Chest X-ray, AP view. Patient: 49 years old, sex M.
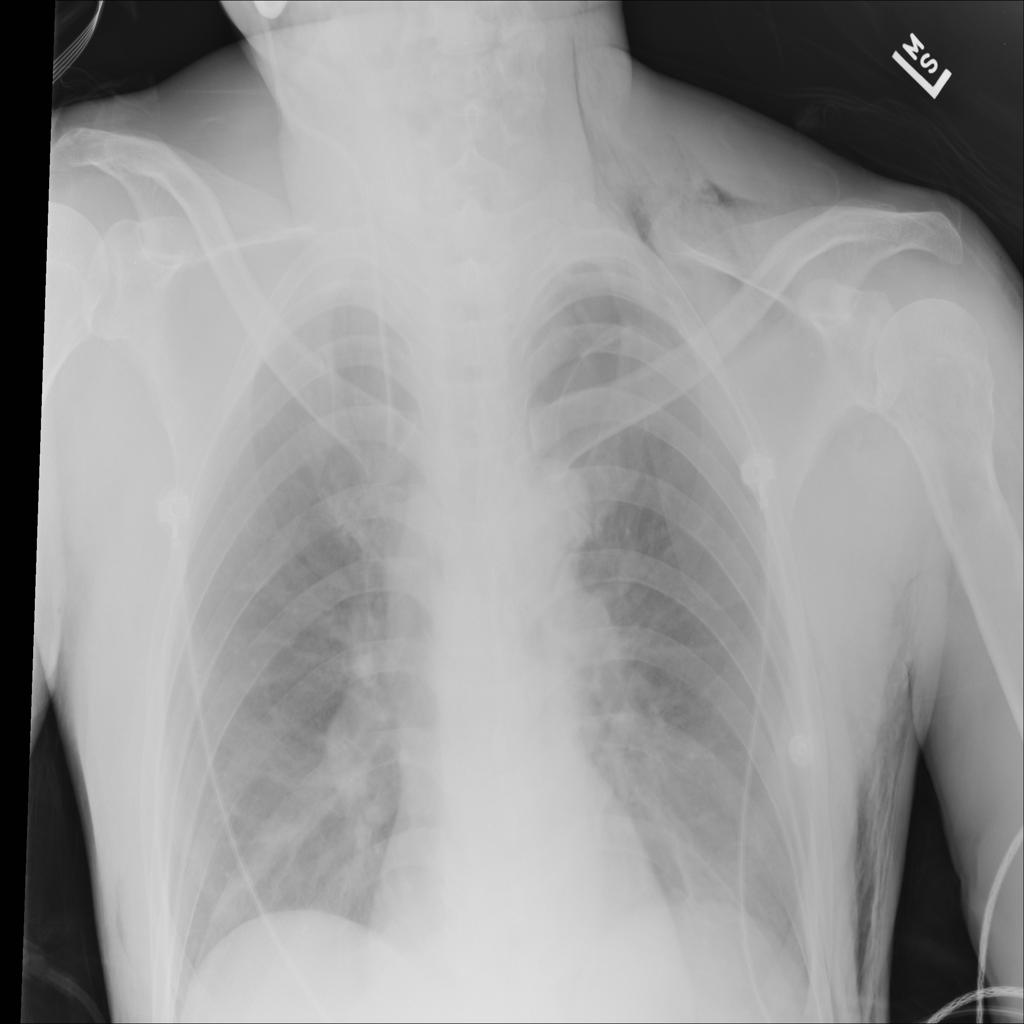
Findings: No Finding